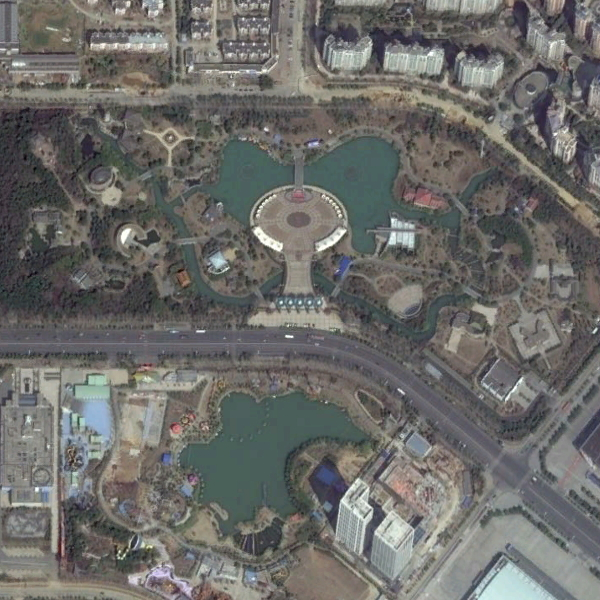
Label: Park